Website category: sports
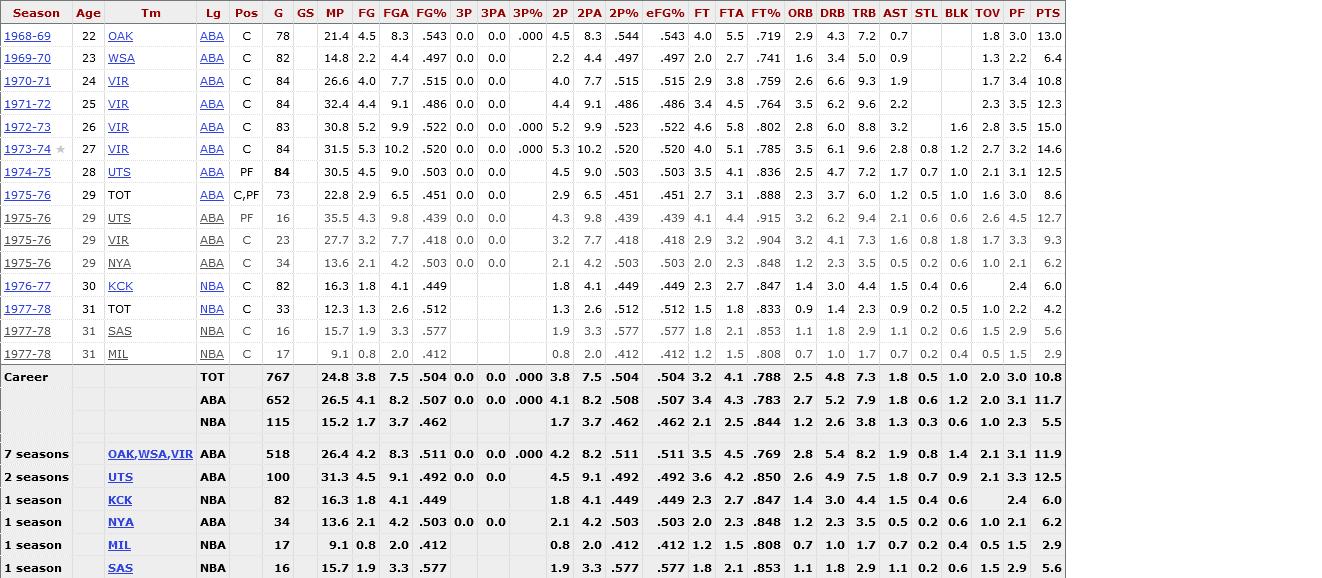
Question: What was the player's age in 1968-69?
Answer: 22

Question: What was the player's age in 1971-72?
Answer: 25

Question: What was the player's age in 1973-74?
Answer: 27

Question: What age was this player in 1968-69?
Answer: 22

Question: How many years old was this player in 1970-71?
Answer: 24

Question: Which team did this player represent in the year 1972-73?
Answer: VIR

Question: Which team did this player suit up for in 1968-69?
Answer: OAK

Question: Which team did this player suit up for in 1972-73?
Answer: VIR

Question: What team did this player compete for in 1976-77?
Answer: KCK

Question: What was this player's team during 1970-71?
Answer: VIR

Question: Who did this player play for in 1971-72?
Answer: VIR

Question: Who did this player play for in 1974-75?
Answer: UTS

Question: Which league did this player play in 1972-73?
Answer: ABA

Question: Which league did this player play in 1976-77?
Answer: NBA

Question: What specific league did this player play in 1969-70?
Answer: ABA

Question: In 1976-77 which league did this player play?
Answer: NBA

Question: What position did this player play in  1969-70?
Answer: C

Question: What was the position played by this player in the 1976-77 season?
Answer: C

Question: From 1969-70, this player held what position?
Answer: C

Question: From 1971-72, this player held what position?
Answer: C

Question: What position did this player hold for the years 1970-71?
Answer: C

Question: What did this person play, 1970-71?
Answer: C

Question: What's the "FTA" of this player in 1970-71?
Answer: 3.8

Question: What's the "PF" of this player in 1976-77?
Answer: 2.4

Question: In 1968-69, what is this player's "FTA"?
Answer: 5.5

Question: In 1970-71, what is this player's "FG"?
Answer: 4.0

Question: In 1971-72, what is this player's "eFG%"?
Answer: .486

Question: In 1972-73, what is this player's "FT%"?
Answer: .802

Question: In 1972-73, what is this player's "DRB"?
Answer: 6.0

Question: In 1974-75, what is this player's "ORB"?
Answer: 2.5

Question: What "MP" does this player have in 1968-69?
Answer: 21.4

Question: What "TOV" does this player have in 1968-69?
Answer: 1.8

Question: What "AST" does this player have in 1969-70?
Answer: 0.9

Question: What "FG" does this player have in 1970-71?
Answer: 4.0

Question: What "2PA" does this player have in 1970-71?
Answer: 7.7

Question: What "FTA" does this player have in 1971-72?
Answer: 4.5

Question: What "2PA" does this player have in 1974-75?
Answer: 9.0

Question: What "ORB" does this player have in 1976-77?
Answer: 1.4

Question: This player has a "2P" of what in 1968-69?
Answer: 4.5

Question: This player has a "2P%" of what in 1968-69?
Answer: .544

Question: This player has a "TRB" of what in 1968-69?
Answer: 7.2

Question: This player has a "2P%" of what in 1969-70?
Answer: .497

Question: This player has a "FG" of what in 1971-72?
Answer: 4.4

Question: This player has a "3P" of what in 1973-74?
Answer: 0.0

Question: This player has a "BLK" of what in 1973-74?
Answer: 1.2

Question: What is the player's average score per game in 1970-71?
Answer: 10.8

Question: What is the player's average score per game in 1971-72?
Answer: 12.3

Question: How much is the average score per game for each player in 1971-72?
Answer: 12.3

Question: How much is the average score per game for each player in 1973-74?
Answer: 14.6

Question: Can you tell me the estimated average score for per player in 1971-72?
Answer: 12.3

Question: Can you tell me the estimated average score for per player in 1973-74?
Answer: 14.6

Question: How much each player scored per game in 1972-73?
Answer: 15.0

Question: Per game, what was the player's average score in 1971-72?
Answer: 12.3